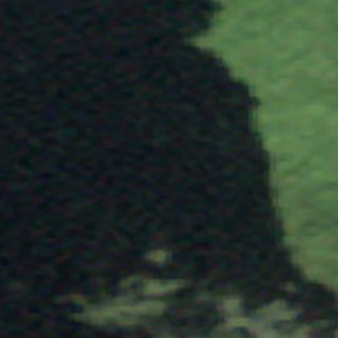
Label: other